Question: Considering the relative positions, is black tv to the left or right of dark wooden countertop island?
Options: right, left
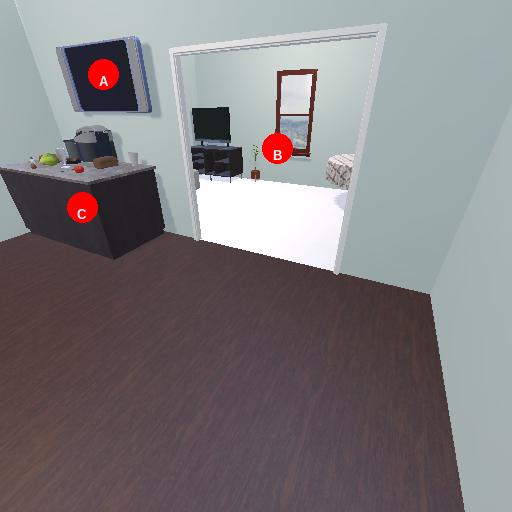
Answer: right